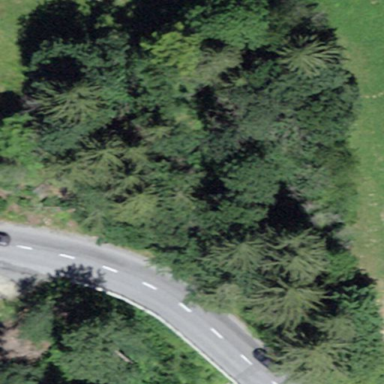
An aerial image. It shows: Forest area.